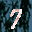
Label: 7